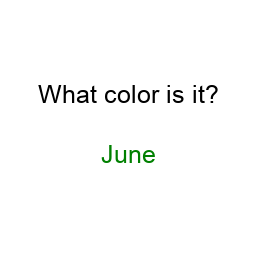
Color: green
Background color: white
Question text color: black